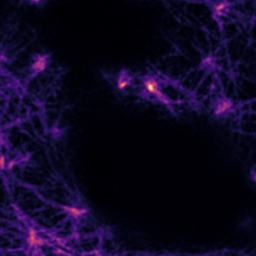
Label: Super-resolution F-actin image